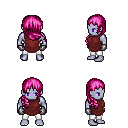
a pixel art fantasy rpg character, male body template, dark elf, purple skin, maroon tunic, white pants, pink right-swept hairstyle, metal gloves, four views (front, back, left, right), 2x2 character sprite sheet, small pixel art, hard edges, no anti-aliasing